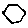
Label: hexagon